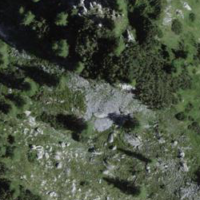
EUNIS habitat code: 31
Species observed at this site:
Spinus spinus
Carduelis citrinella